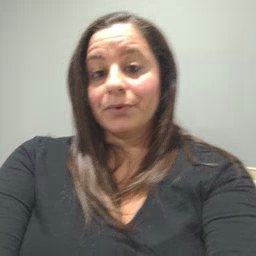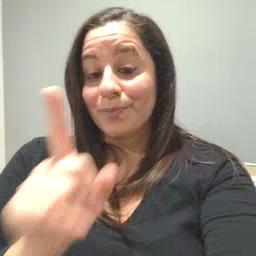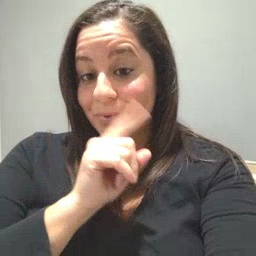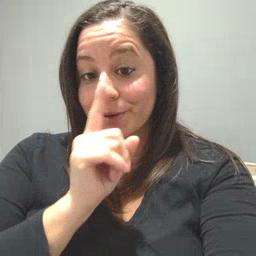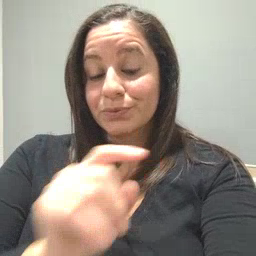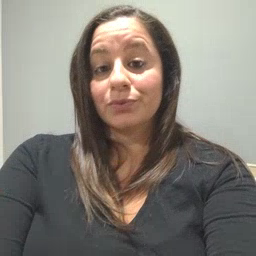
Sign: mouse